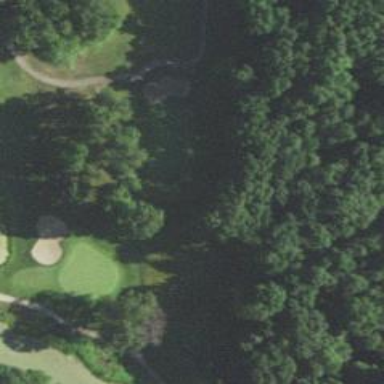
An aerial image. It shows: View of golf hole.